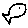
Label: fish